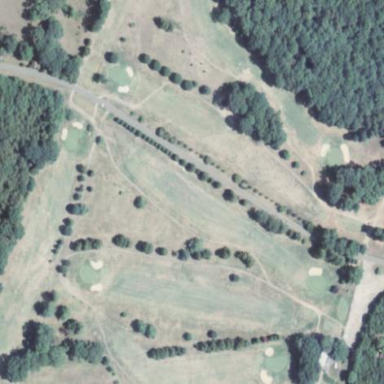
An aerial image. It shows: Golf course surrounded by greenery.